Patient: sex M, age 48
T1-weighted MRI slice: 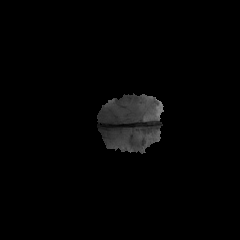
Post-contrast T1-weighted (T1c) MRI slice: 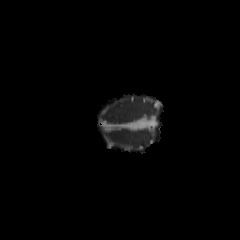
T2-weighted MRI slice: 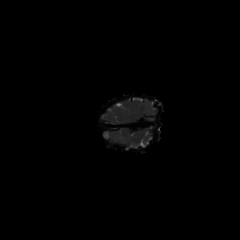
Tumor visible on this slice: no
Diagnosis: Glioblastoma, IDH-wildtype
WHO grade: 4